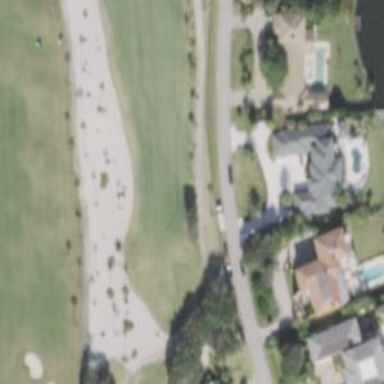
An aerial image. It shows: View of golf hole.